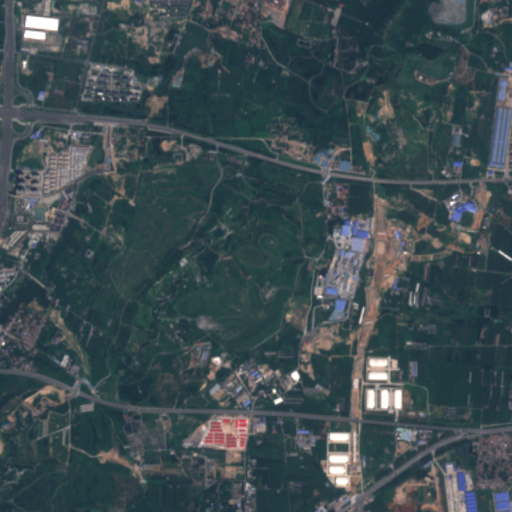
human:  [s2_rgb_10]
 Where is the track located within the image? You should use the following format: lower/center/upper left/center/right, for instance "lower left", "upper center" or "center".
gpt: There is no track in the image.